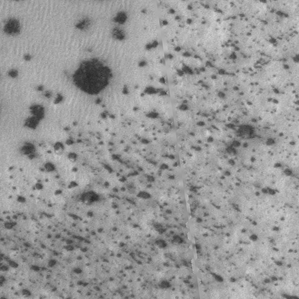
Label: frost